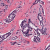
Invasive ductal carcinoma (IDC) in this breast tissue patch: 1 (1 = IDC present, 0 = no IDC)